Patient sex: M
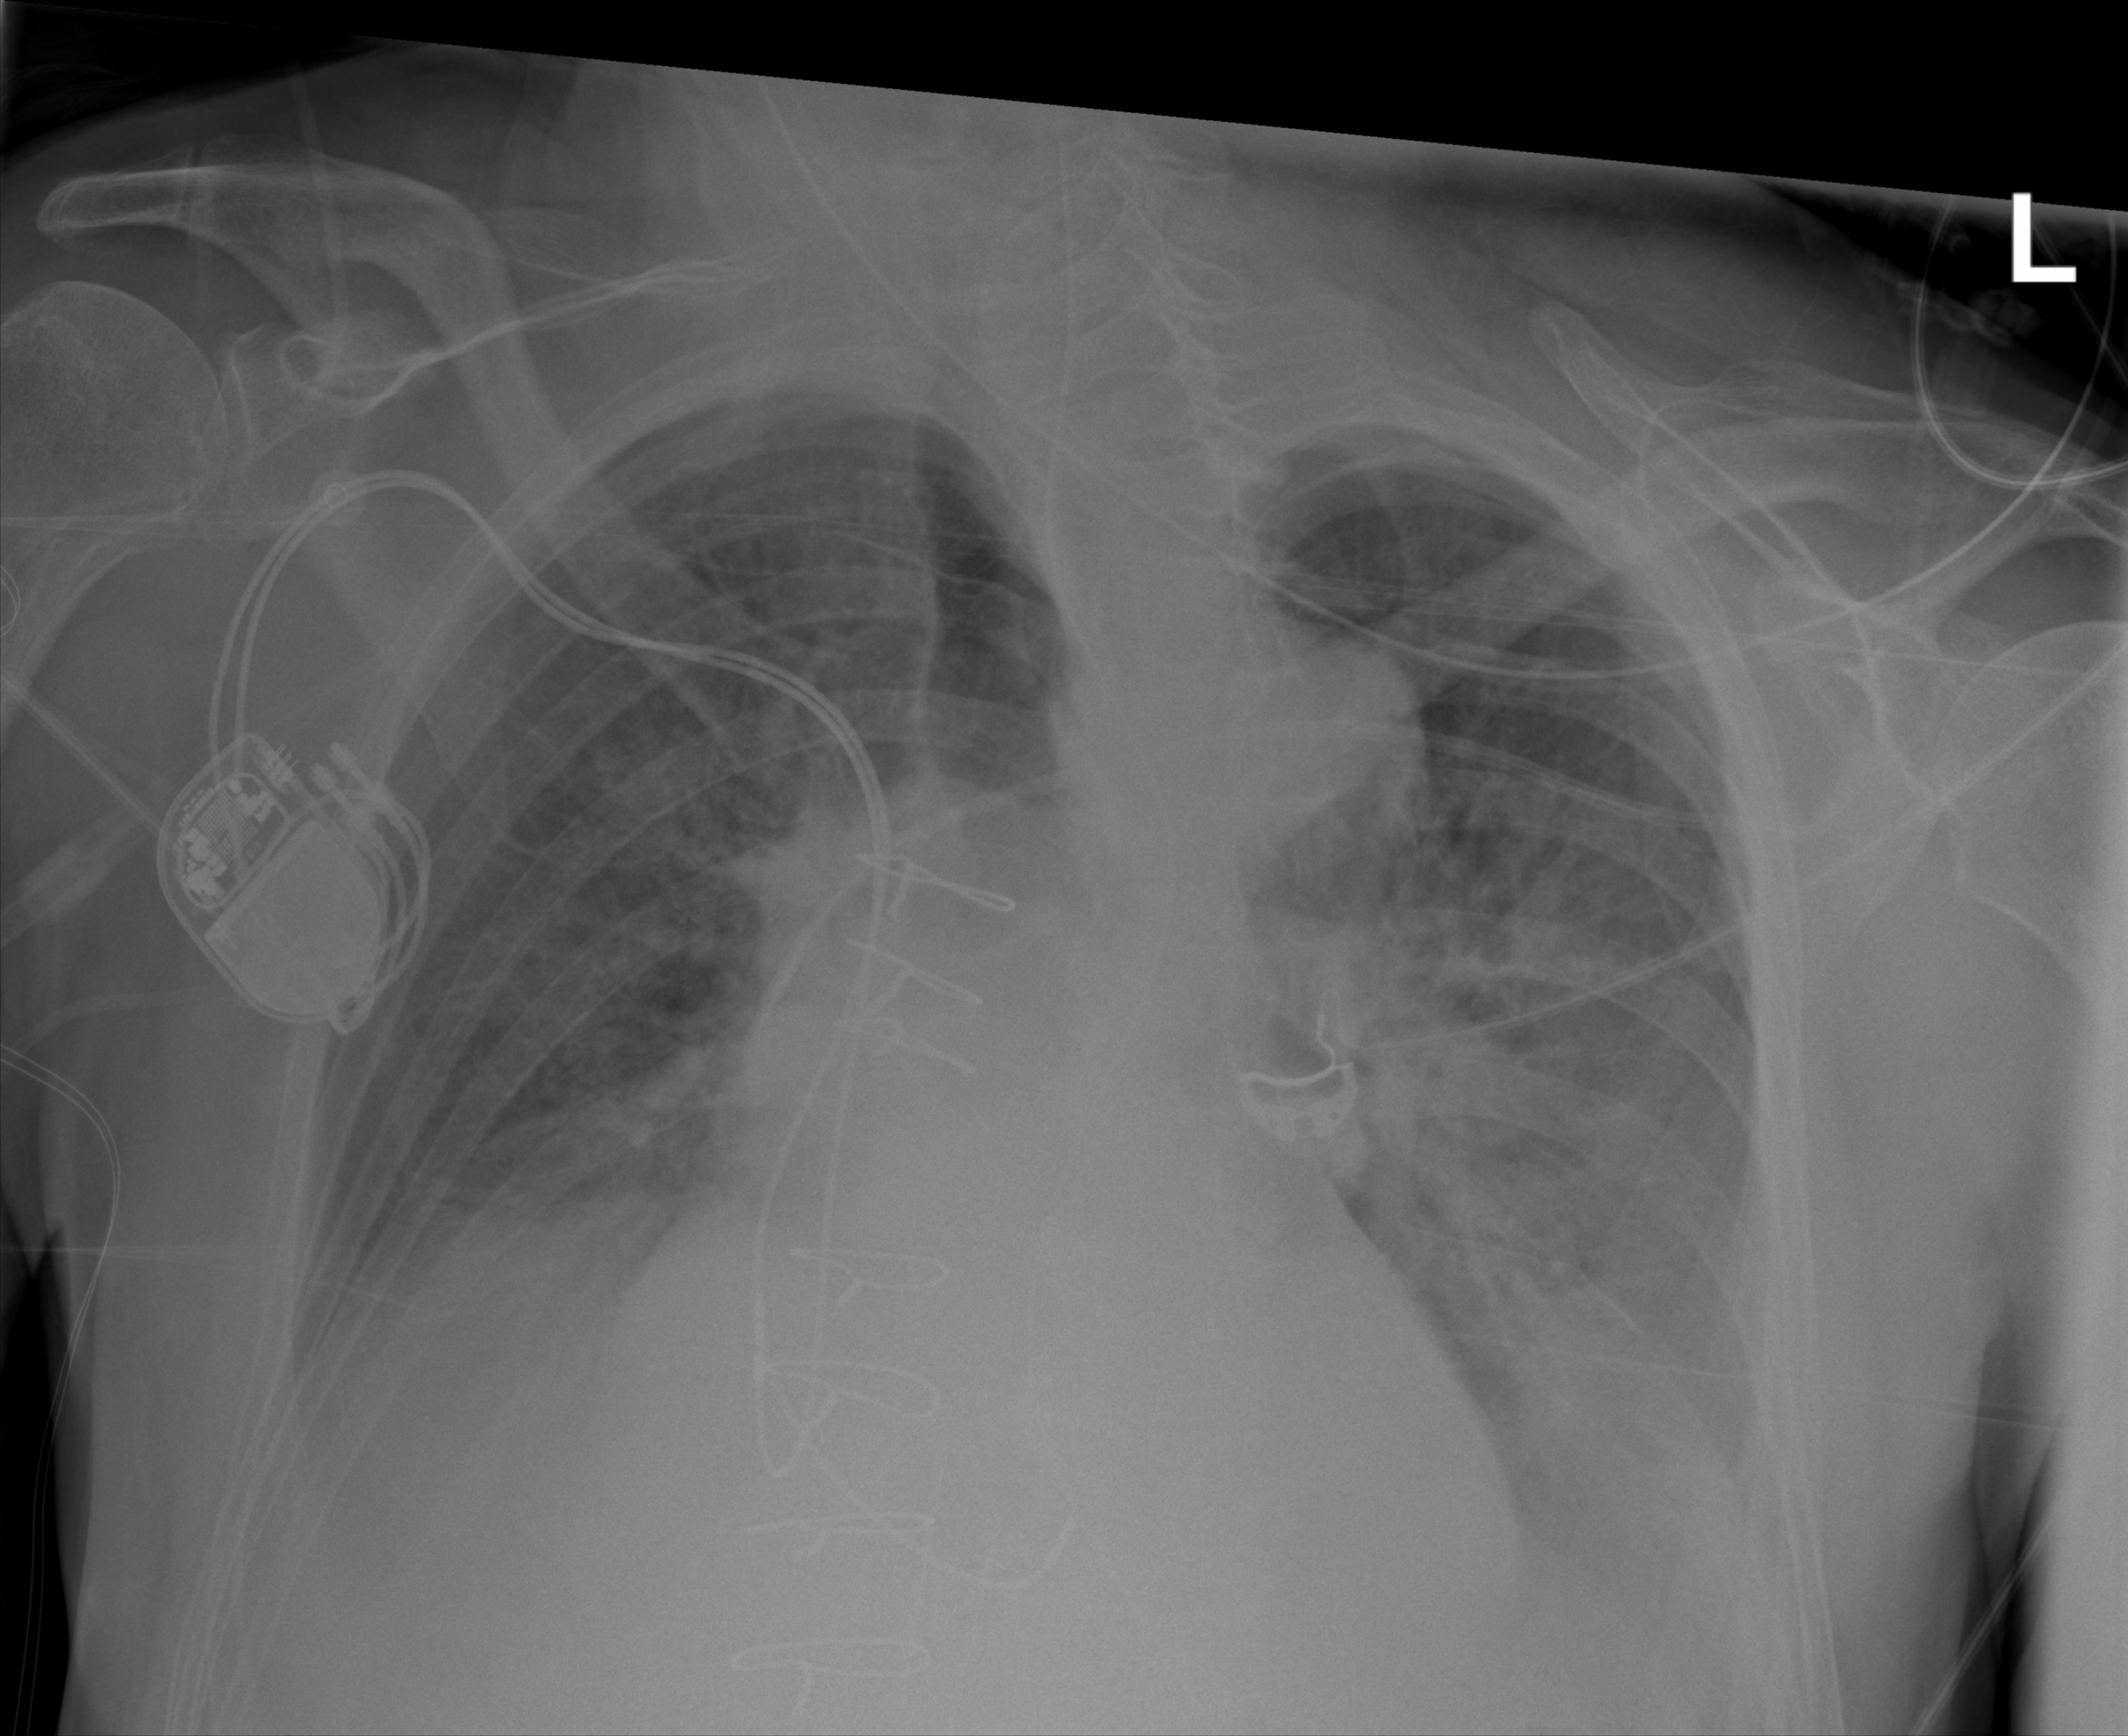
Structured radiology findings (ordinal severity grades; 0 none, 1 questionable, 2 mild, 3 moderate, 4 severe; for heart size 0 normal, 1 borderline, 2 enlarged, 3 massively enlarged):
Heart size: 2
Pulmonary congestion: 2
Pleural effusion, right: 3
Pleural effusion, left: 3
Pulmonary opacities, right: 2
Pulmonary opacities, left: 2
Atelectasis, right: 2
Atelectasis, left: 2